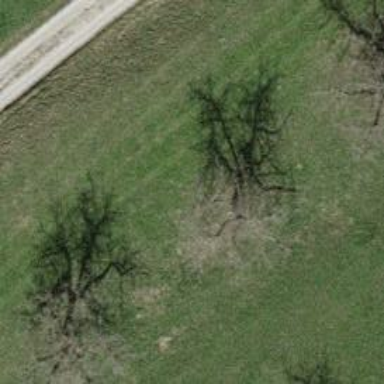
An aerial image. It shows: Beautiful tree in nature.